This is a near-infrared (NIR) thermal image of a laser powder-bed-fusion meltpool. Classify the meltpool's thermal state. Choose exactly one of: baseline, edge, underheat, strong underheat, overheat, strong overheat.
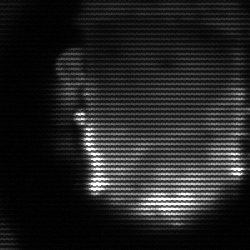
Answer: baseline